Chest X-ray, AP view. Patient: 53 years old, sex F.
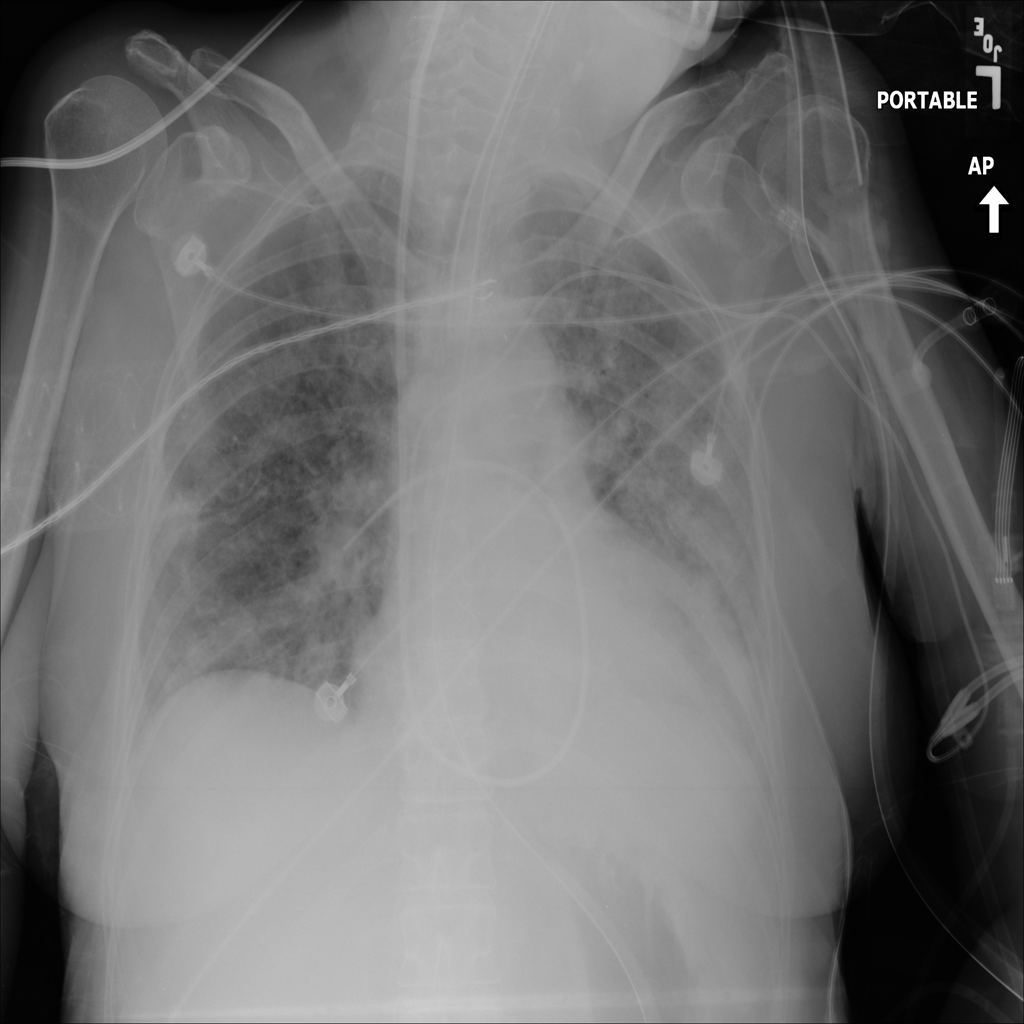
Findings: Edema, Infiltration, Pneumonia